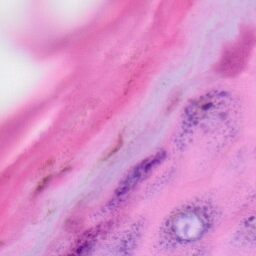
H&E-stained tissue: Skin